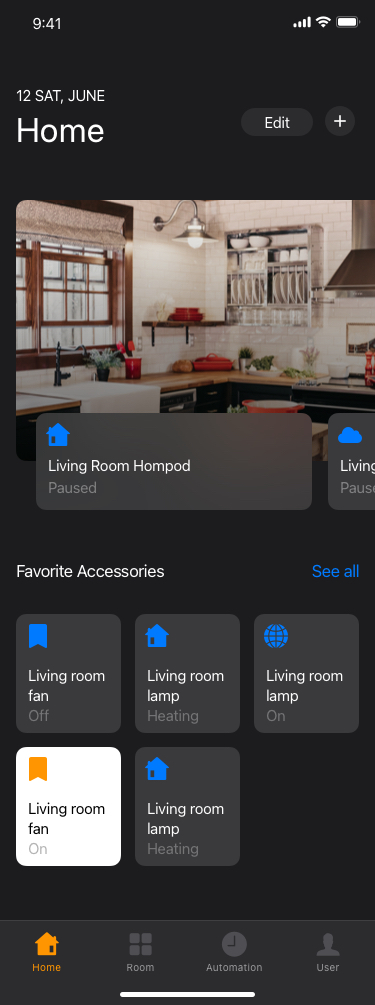
Text in this UI design:
Paused
Living Room Hompod
Off
Living room fan
Heating
Living room lamp
On
Living room lamp
On
Living room fan
Heating
Living room lamp
Paused
Living Room Hompod